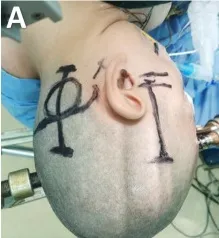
Surgical procedure of EF-SCITA approach for resection of posterior fossa tumor. (A) Skin incision for lateral suboccipital craniotomy (left) and subtemporal craniotomy (right).
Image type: medical_photograph (other_medical_photograph)